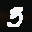
Label: 3